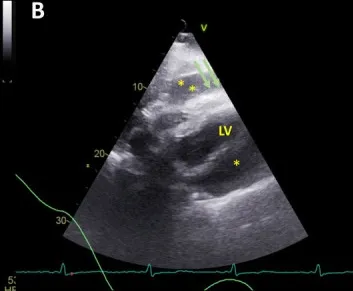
Subcostal view. Showing large circumferential pericardial effusion (asterisks) with right ventricular diastolic collapse (green arrows). LV: left ventricle; RV: right ventricle.
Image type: radiology (ultrasound)